Aerial crown-view tile of a tropical tree (Barro Colorado Island, Panama), acquired 20240716:
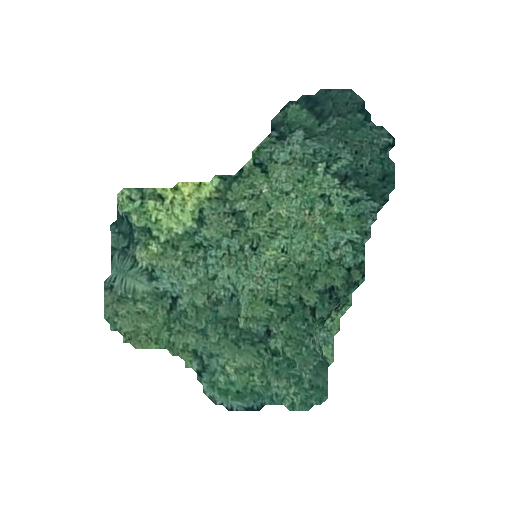
Species: Pouteria stipitata
GBIF accepted scientific name: Pouteria stipitata
Crown area: 92.451 m²